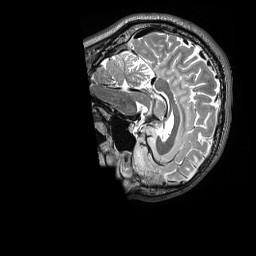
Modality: T2w
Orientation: sagittal
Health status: healthy
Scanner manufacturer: siemens
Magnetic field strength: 3 T
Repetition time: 3.2 s
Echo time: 0.565 s